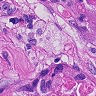
Metastatic tissue present: yes